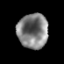
Tissue: prostate
Cell type: T cells
Senescence score: 0.08721
Nuclear area (px): 1040
Mean DAPI intensity: 127.489